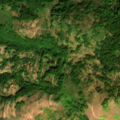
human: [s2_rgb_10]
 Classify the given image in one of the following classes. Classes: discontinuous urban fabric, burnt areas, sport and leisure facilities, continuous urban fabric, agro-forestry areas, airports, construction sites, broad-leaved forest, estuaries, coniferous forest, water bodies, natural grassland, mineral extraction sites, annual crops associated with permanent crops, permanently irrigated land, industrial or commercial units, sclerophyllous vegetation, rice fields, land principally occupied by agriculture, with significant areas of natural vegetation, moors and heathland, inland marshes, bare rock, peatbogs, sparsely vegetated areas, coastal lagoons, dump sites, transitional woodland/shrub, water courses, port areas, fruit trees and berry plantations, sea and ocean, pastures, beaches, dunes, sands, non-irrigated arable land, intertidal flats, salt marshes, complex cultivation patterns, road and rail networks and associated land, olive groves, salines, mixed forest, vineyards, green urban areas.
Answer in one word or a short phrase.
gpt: broad-leaved forest, natural grassland, transitional woodland/shrub